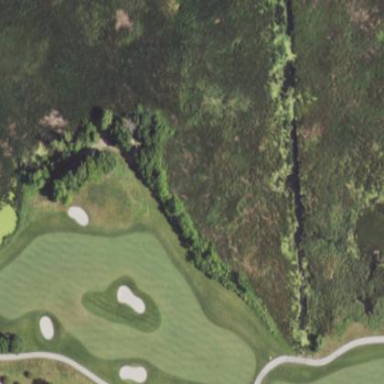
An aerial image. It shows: Golf fairway surrounded by grass.